Question: First and foremost, I realize that these questions are usually supposed to be accompanied by code and we are not supposed to just give the site and that's all... but I really do not even have a clue how to explain this one, let alone show an example with jsfiddle. So, please allow an exception and let me explain the issue:
On the site I posted below, I modified the header, adding the "blocks" (padding with colored background) around the menu options. One displays on the active page, and others display on hover. I think this messed with the way the fixed nav bar scrolls down because now if you begin to scroll ever so slowly (I recommend using the actual scroll bar rather than a mouse wheel), you will see that the background of the header area becomes smaller as if it is supposed to become a fixed header. However, the elements in the header (logo, nav menu options, etc.) stay the same size as if the bar is still at the very top of the page.
It isn't until you have scrolled a small distance down that finally the jquery (or whatever it is) kicks in and the elements become smaller to fit the height of the white header bar background.
I don't know what to modify here. I changed the CSS several times and I just cannot seem to figure it out. It may be in the jquery or whatever is causing the header to change sizes.. but I only know CSS and HTML.
Here is the site: <URL>
Here is a picture of the issue:

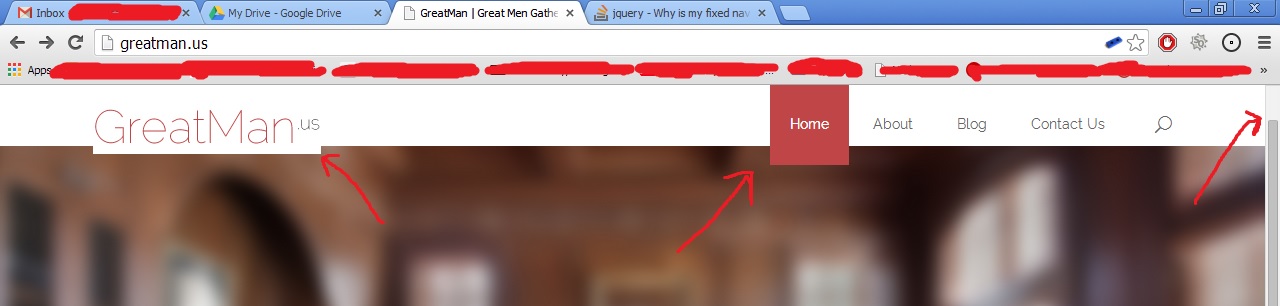
Answer: I changed this CSS
'''
.et_fixed_nav #main-header {
height: 42px;
}
'''
to this
'''
.et_fixed_nav #main-header.et-fixed-header {
height: 42px;
}
'''
so that the height restriction only applies when the JS has added the class, this seems to fix your issue